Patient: sex M, age 69
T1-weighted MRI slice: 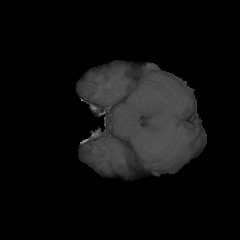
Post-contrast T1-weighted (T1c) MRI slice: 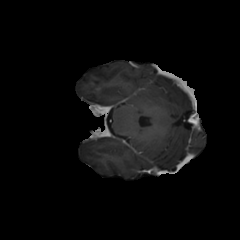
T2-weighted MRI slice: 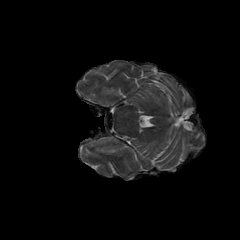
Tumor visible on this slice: no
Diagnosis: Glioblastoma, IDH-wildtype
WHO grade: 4